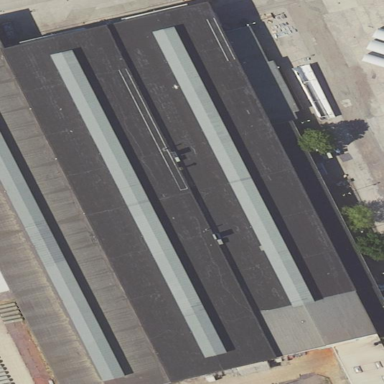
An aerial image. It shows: Warehouse.